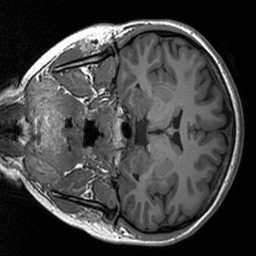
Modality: T1w
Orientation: coronal
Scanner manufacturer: siemens
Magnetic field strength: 3 T
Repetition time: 1.76 s
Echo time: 0.0022 s